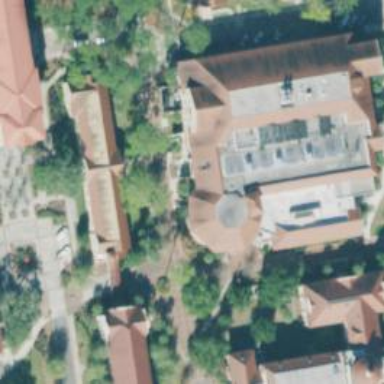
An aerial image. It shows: College building.